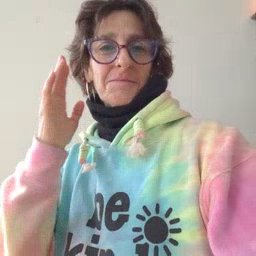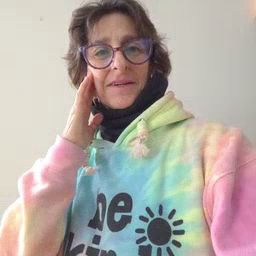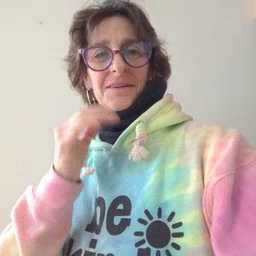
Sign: bed